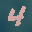
Label: 4